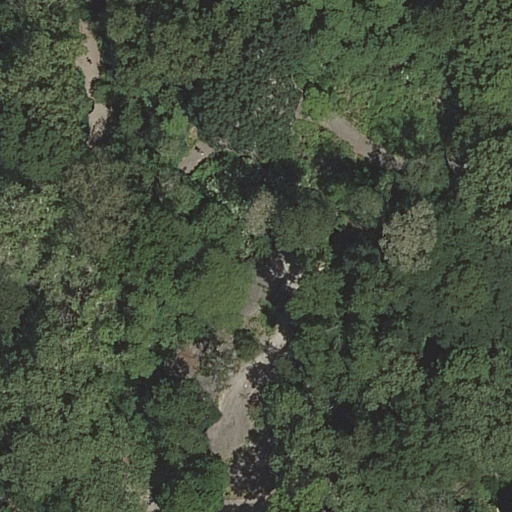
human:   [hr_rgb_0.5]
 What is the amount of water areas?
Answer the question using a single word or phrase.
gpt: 1

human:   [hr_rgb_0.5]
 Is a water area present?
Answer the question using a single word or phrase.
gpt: yes

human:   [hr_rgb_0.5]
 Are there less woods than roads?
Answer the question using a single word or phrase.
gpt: yes

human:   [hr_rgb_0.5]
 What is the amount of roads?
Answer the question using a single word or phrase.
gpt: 11

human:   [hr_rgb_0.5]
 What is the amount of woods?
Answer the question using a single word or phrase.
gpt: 1

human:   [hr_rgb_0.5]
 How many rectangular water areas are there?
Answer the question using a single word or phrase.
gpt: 0

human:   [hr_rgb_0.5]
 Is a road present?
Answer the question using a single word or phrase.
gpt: yes

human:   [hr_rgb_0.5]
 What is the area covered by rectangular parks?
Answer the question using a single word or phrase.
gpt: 10627m2

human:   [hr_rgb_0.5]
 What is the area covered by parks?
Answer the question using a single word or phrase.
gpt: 10627m2

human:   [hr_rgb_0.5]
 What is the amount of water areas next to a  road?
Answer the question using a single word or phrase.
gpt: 1

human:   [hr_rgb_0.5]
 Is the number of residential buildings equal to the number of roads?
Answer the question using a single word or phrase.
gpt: no

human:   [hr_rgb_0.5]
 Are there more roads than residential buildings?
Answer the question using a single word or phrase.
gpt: yes

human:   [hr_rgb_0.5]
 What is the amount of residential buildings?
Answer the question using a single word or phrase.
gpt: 0

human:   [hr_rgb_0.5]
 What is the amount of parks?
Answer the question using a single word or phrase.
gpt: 1

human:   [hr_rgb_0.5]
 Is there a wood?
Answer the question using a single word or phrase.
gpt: yes

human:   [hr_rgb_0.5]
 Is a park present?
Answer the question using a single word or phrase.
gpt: yes

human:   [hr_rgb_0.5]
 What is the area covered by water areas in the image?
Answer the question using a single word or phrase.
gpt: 10m2

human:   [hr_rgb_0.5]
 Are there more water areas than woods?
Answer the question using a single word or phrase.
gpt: no

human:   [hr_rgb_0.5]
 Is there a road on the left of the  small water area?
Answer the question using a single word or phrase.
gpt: yes

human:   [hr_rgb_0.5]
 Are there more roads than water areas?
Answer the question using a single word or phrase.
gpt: yes

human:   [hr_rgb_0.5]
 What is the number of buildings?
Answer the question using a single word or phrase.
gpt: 0

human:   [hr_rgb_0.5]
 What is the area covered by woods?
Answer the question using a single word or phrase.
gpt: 10616m2

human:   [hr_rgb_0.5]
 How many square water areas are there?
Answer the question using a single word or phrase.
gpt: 0

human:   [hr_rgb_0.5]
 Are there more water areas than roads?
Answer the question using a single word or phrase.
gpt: no

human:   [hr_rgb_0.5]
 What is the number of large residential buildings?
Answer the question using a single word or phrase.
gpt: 0

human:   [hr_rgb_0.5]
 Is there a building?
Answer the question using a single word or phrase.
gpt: no

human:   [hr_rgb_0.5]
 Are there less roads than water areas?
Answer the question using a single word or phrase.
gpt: no

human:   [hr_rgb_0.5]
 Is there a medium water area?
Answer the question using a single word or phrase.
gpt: no

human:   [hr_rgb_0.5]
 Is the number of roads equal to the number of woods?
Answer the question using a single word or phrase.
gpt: no

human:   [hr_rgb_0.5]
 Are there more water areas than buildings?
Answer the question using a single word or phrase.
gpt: yes

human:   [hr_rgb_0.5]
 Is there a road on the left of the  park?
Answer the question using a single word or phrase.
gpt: yes

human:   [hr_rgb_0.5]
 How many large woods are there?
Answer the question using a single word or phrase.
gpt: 1

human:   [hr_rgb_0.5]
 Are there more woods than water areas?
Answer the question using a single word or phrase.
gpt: no

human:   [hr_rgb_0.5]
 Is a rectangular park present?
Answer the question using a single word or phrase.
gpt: yes

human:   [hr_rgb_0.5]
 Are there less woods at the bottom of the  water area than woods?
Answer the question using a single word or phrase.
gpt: yes

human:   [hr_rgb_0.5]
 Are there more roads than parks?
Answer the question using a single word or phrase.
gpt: yes

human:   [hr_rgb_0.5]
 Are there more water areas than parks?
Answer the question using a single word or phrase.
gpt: no

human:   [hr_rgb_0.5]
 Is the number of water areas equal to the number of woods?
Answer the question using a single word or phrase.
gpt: yes

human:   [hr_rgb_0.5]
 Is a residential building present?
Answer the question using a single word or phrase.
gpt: no

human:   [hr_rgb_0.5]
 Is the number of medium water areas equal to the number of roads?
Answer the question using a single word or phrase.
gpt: no

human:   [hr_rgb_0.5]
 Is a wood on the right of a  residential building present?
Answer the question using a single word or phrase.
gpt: no

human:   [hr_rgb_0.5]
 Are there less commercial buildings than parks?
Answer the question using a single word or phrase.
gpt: yes

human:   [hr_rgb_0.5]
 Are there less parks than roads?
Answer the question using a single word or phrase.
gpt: yes

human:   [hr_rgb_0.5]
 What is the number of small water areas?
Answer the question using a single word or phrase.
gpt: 1

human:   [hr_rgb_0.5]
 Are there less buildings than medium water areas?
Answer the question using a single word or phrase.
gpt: no

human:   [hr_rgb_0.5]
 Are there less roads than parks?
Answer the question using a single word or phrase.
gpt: no

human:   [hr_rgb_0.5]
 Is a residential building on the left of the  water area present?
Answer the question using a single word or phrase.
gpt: no

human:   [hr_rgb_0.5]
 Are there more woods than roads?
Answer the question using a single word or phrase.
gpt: no

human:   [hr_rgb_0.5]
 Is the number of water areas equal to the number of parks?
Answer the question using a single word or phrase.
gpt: yes

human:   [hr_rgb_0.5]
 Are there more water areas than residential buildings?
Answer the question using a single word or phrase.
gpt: yes

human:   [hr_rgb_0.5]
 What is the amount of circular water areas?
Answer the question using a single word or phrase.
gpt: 0

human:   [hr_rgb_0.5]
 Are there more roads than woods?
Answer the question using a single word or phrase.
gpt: yes

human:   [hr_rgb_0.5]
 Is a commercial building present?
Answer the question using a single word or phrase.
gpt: no

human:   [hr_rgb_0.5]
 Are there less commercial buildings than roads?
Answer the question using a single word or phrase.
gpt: yes

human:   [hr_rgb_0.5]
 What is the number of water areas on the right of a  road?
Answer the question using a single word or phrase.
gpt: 0

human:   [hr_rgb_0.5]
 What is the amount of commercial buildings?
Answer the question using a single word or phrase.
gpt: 0

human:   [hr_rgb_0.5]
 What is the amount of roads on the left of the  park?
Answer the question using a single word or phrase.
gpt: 3

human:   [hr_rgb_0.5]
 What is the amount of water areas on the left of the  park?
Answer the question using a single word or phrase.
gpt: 1

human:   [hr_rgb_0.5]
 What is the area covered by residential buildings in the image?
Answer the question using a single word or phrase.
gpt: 0m2

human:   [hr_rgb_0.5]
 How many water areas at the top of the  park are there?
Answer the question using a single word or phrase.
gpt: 0

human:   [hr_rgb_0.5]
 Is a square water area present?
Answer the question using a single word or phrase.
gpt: no

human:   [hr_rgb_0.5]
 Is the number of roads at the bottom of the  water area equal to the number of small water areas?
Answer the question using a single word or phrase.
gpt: no

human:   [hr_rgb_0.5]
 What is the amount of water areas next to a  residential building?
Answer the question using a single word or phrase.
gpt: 0

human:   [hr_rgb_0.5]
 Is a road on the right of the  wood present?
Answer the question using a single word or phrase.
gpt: yes